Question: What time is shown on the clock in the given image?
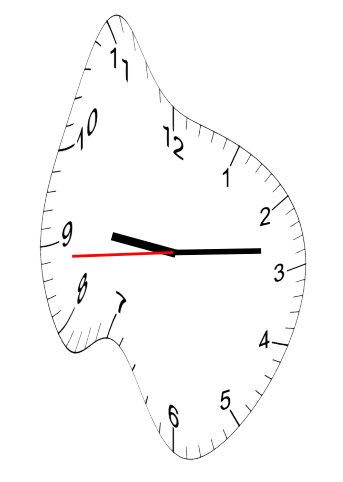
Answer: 09:13:44